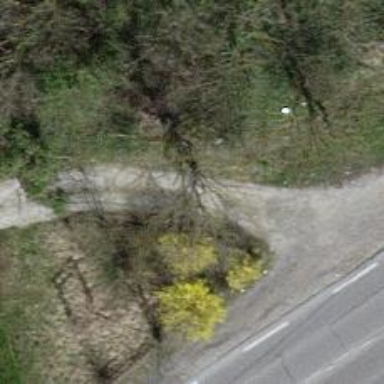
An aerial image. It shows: Unpaved driveway designated as service road.